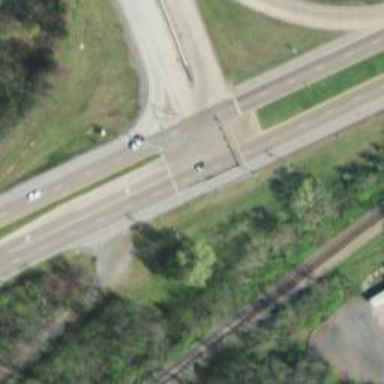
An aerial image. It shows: Trunk link highway.